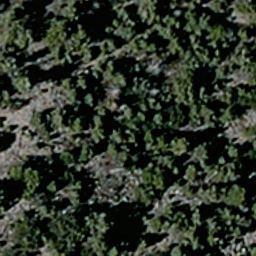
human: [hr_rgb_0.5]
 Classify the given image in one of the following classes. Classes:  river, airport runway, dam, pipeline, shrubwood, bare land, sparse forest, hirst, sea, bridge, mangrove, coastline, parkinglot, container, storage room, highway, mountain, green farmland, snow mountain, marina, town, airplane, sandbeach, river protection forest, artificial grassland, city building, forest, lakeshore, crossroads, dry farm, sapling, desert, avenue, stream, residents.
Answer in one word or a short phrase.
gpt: sparse forest